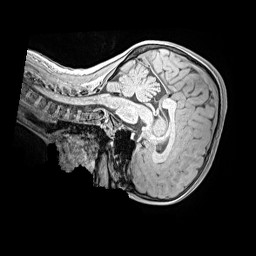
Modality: MP2RAGE
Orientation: sagittal
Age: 11
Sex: female
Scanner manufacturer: siemens
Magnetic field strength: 3 T
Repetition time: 4 s
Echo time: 0.00299 s